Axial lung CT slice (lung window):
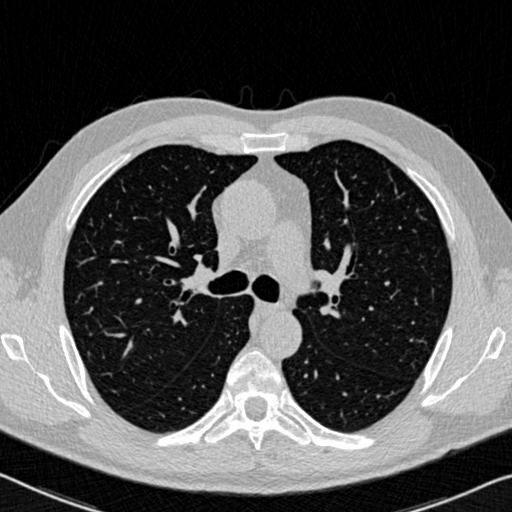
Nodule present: no